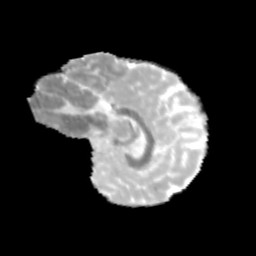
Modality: MD
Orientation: sagittal
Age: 9
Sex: male
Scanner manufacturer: siemens
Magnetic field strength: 3 T
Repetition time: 3.8 s
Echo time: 0.07 s